Question: I am trying to match the following

while implementing a GridBagLayout. The GBL is the only way I know i can get the different sized elements. I know I can do something like the above picture but I don't know how to do it with GBL. I am also ready to take suggestions on a better idea.
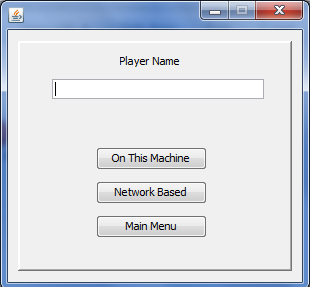
Answer:
'''
import java.awt.*;
import javax.swing.*;
import javax.swing.border.*;
class PlayerGui {
public static void main(String[] args) {
JPanel gui = new JPanel(new BorderLayout());
gui.setBorder(new BevelBorder(BevelBorder.RAISED));
JPanel north = new JPanel(new GridLayout(0,1,5,5));
north.add(new JLabel("Player Name", SwingConstants.CENTER));
JPanel tfConstrain = new JPanel(new FlowLayout(FlowLayout.CENTER));
tfConstrain.add(new JTextField(18));
north.add(tfConstrain);
gui.add(north, BorderLayout.NORTH);
JPanel center = new JPanel(new GridLayout(0,1,10,10));
center.add(new JButton("On This Machine"));
center.add(new JButton("Netowrk Based"));
center.add(new JButton("Main Menu"));
center.setBorder(new EmptyBorder(40,70,40,70));
gui.add(center, BorderLayout.CENTER);
JOptionPane.showMessageDialog(null, gui);
}
}
'''